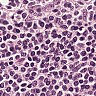
Metastatic tissue present: no